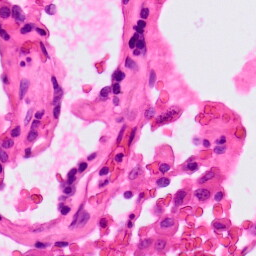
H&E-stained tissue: Lung